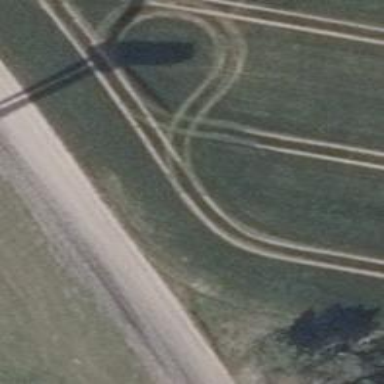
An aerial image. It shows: Track with ground surface of grade 3.